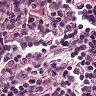
Metastatic tissue present: no